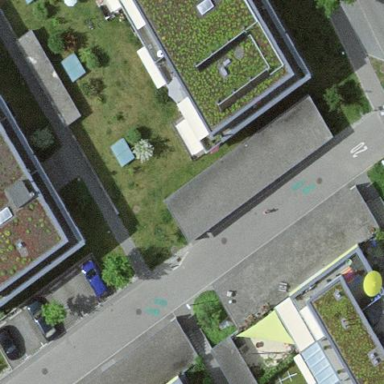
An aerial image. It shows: View of roof of building.